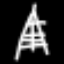
Label: The Eiffel Tower